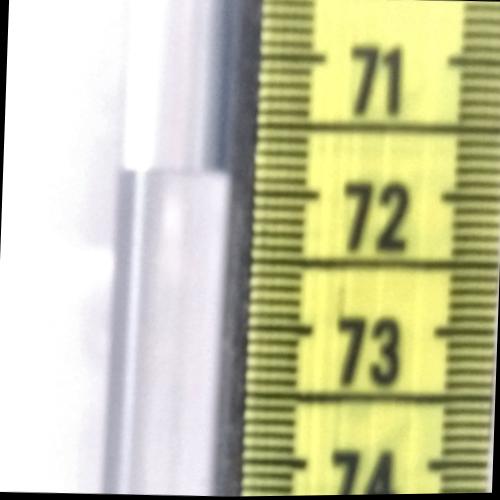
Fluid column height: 71.9 cm